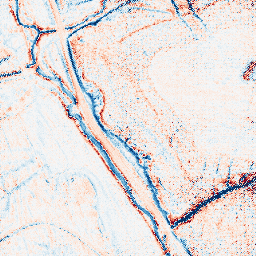
Category: edge_preserving
Decomposition family: anisotropic_diffusion
Decomposition parameters: iterations: 20
kappa: 10
gamma: 0.15
Upsampling method: regularized
Upsampling parameters: scale: 4
lambda_reg: 0.1
Upsampling scale: 4